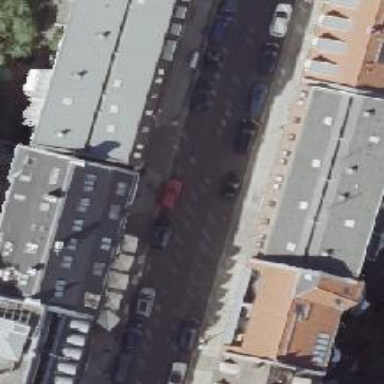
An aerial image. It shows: Parallel parking lane.